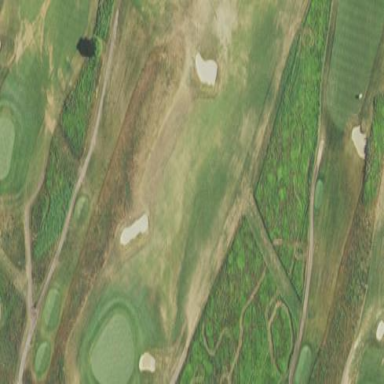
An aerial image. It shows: Golf fairway surrounded by grass.